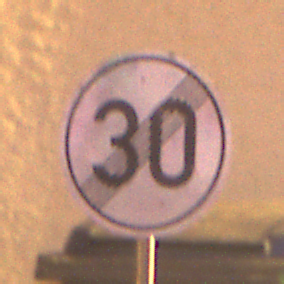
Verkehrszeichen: EndeGeschwindigkeit30
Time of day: Night
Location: Outdoor (Urban)
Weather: Clear
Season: NotSpecified
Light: Artificial